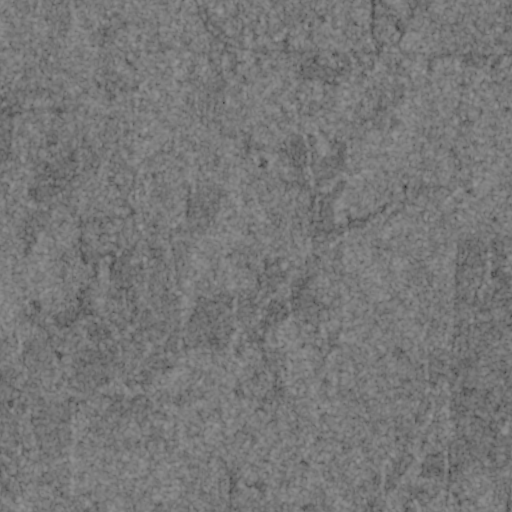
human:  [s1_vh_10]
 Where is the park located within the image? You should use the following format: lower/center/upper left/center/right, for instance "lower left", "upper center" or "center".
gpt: The park is located in the center left of the image.
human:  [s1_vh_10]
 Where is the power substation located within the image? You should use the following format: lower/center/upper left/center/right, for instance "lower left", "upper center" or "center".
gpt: The power substation is located in the upper right of the image.
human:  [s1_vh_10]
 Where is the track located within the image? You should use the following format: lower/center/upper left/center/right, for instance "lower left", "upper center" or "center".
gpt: There is no track in the image.

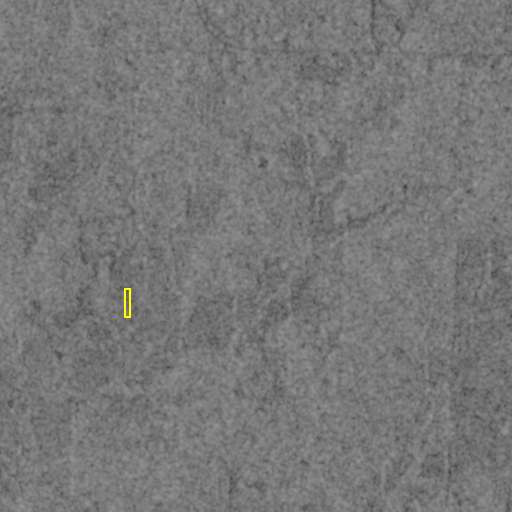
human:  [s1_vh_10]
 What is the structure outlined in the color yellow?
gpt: The structure outlined in yellow is a park.
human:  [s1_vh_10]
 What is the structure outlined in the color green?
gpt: There is no green outline.